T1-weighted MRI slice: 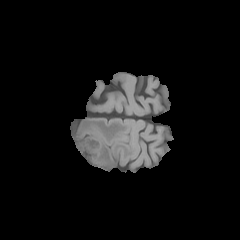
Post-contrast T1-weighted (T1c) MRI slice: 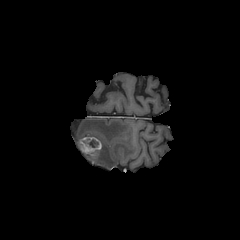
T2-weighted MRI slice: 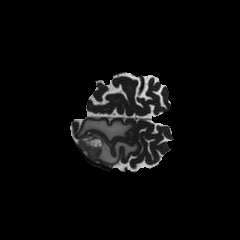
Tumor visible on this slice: yes